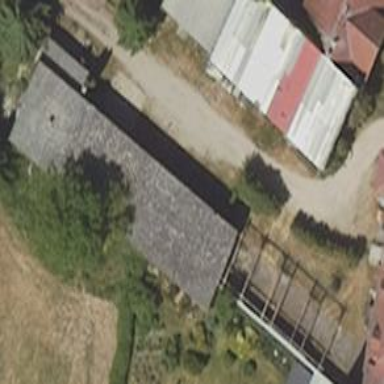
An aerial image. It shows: Shed building.